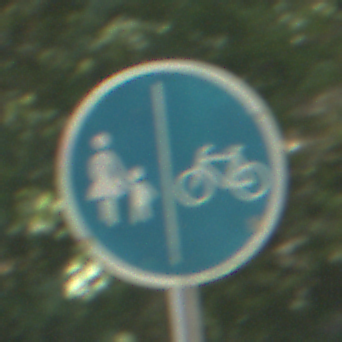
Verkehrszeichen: GetrennterRadUndGehwegRadwegRechts
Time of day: Midday
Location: Outdoor (RoadRail)
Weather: Clear
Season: NotSpecified
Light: Natural